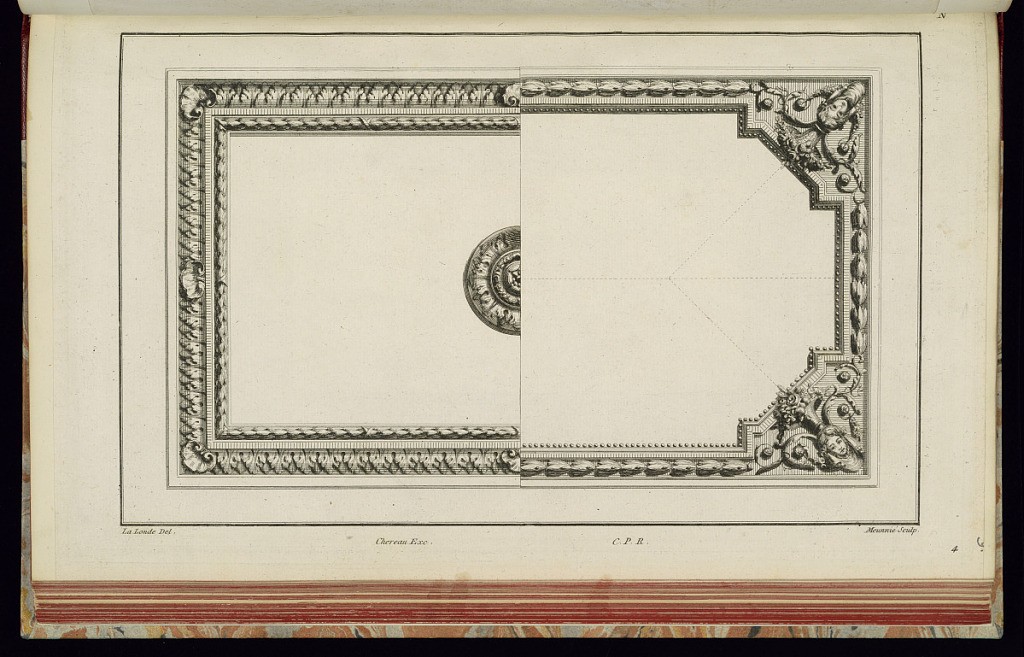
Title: Ceiling Design
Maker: Richard de Lalonde, French, active 1780–96
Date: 1785-1788
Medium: Etching on off-white laid paper
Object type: Print
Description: Rectangular ceiling design. The ceiling is split along the vertical axis to offer two designs. On the left, the border features bands of bound leaves and acanthus leaves, with scallop shells in the corners. It also features half of a rosette at the center. On the right, the ceiling border has bead course and stylized leaves, and mascarons in the corners with baskets on their heads. The plate is signed and numbered.